Field crop: maize
Growth stage: 2
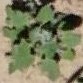
Species: chenopodium